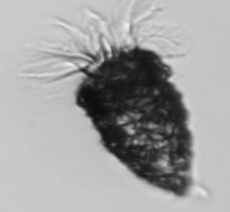
Label: Tintinnopsis